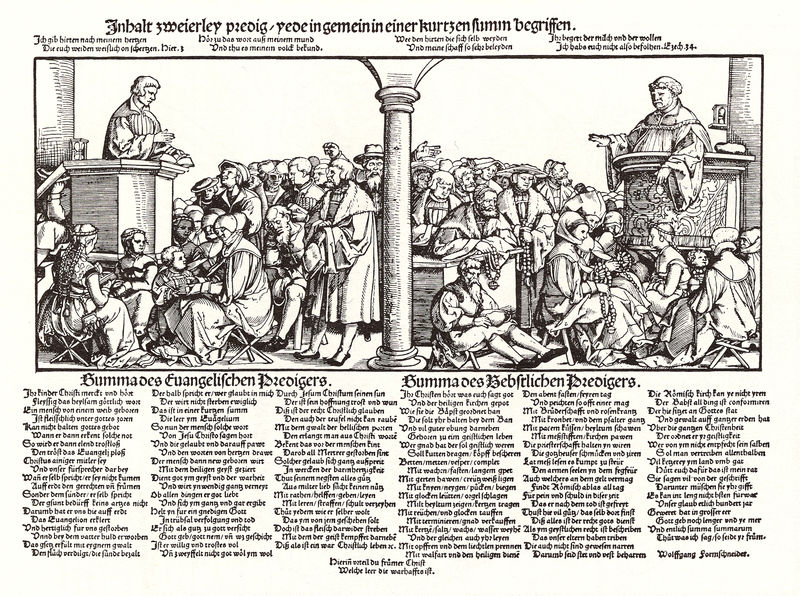
Titel: Inhalt zweierlei Predigt
Künstler: Georg Pencz
Institution: (Seriendruck)
Schlagwörter: himmel, mann, schatten, umhang, weiß, frauen, menschen, sitzen, frau, geste, grau, hut, kleid, männer, schwarz, stuhl, säule, zeichnung, leute, versammlung, wand, bibel, mensch, sockel, bild, gesten, kirche, renaissance, kinder, schrift, zwei, zöpfe, mauer, grafik, graphik, spalten, schemel, papst, kopftuch, zopf, inschrift, deutsch, gewölbe, buch, religion, druck, radierung, stich, titel, seite, illustration, schwarzweiß, text, zeitung, buchstabe, buchstaben, überschrift, schraffiert, kranz, menschenmenge, buchdruck, untertitel, katheder, prediger, pfarrer, kanzel, christlich, mittelalter, gemeinde, messe, pastor, priester, mönch, luther, predigt, diskussion, geistliche, mönche, zeilen, kupferstich, zuhörer, verse, flugblatt, gläubige, zuhören, latein, vergleich, früher, evangelisch, reformation, reform, katholisch, predigen, flugschrift, inhalt, evangelium, seriendruck, manuskript, protestantisch, heute, hörer, holtschnitt, synopse, chtistentum, kanzeln, formschneider, glaubensstreit, gutenberg buchdruck, lutzer, predigten, evangelischer prediger, päpstlicher prediger, sitezen, päpstlich